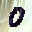
Label: 0